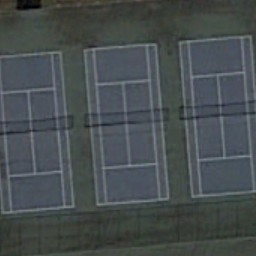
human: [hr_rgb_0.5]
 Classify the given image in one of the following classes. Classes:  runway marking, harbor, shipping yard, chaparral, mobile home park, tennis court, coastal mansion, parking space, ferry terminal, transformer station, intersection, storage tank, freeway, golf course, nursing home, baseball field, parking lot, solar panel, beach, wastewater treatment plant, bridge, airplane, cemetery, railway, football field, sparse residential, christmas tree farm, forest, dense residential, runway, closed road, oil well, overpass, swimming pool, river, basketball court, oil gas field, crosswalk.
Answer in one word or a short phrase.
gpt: tennis court